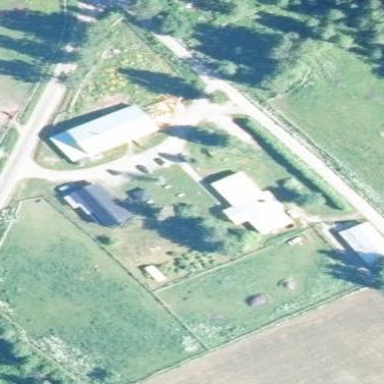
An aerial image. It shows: Farmyard area.